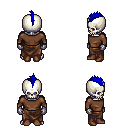
a pixel art fantasy rpg character, male body template, skeleton, brown long-sleeve shirt, robe skirt, blue mohawk hairstyle, metal gloves, brown shoes, four views (front, back, left, right), 2x2 character sprite sheet, small pixel art, hard edges, no anti-aliasing